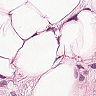
Metastatic tissue present: yes